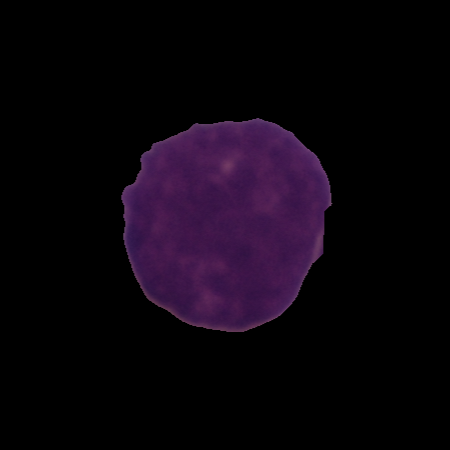
Label: cancer